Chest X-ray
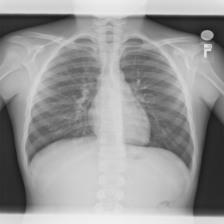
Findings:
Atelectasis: negative
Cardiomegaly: negative
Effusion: negative
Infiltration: negative
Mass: negative
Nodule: negative
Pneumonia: negative
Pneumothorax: negative
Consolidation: negative
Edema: negative
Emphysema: negative
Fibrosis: negative
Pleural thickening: negative
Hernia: negative